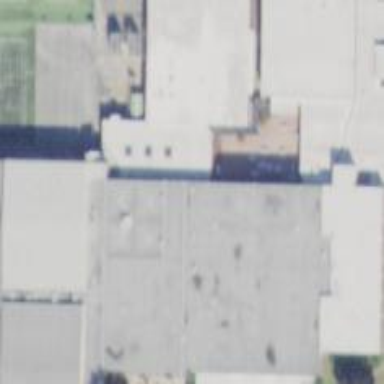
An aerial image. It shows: Flat-roofed school building.